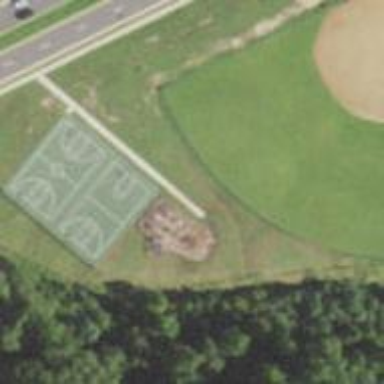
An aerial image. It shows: Basketball court on pitch.